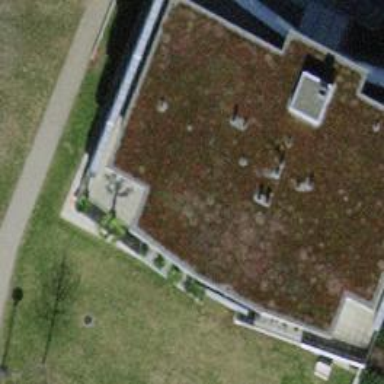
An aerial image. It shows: Terrace building.